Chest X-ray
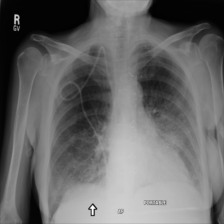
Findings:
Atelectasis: negative
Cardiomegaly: negative
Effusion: negative
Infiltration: positive
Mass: negative
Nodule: negative
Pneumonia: positive
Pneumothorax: negative
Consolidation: negative
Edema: positive
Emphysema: negative
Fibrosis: negative
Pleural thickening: negative
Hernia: negative